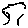
Label: tree